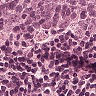
Metastatic tissue present: no